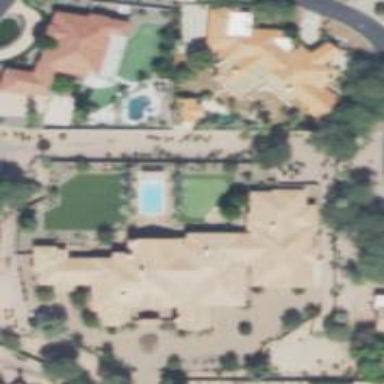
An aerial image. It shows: Outdoor swimming pool in leisure land area.